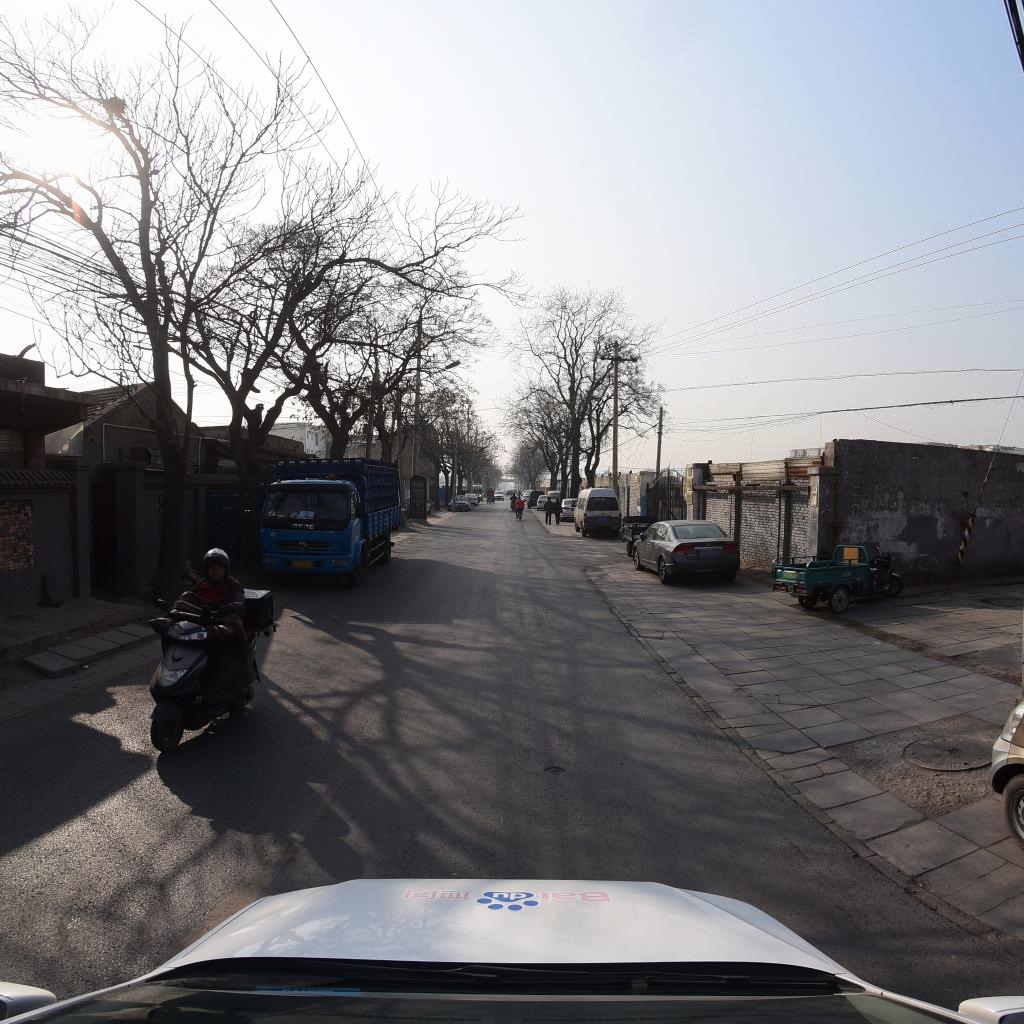
Region: Fengtai
Road damage annotations: pothole, manhole cover, alligator crack